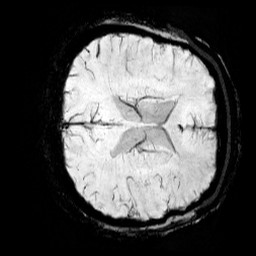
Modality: SWI
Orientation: axial
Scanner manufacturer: siemens
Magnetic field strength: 3 T
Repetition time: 0.03 s
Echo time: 0.02 s